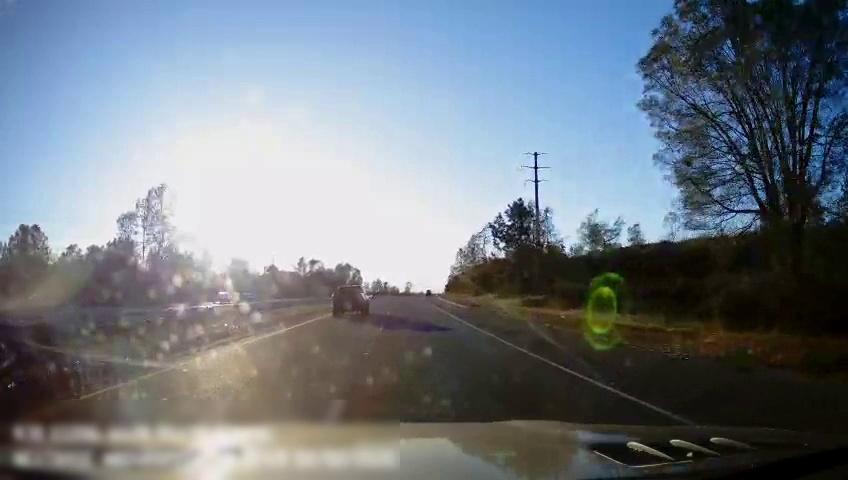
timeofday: Day
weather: Sunny
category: Drivable Space
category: Drivable Space
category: Vehicles | Truck
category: Vehicles | Car
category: Lanes | Current Lane
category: Lanes | Current Lane
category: Lanes | Alternate Lane